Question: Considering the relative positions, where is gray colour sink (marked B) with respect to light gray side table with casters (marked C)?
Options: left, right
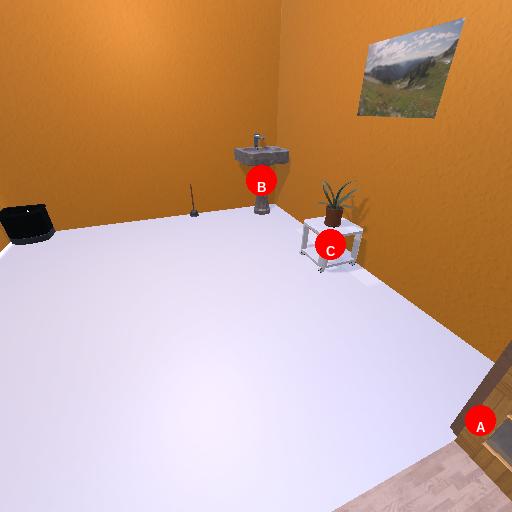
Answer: left